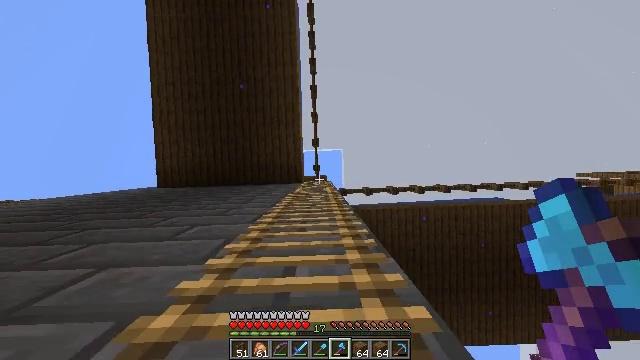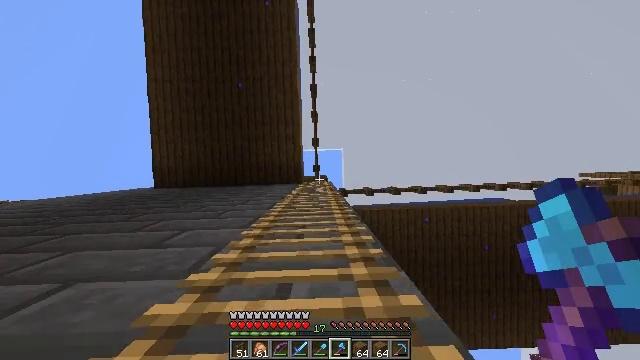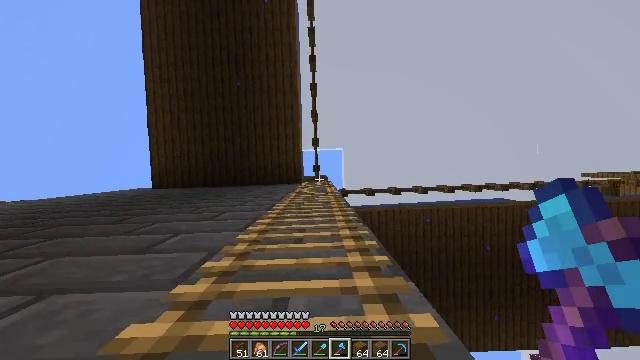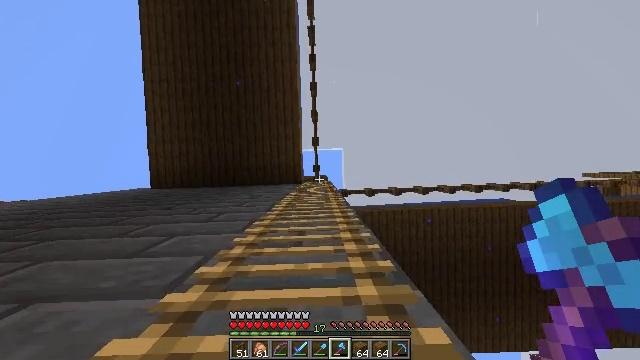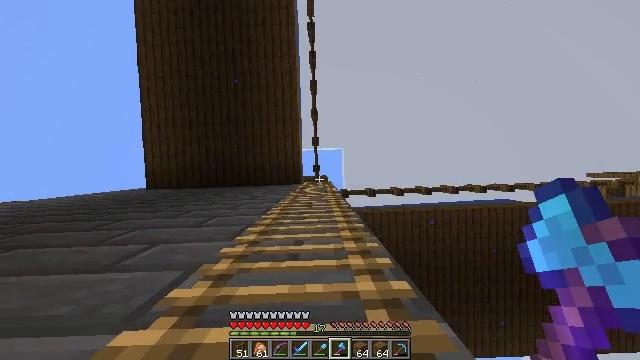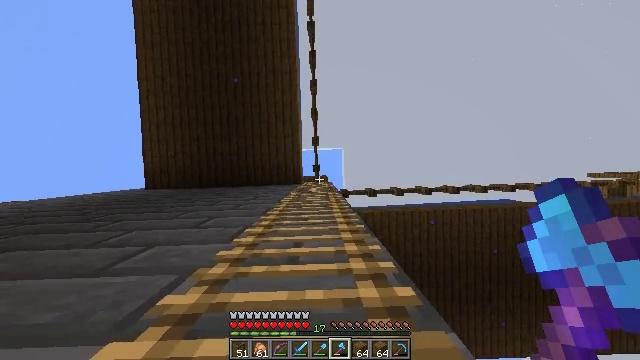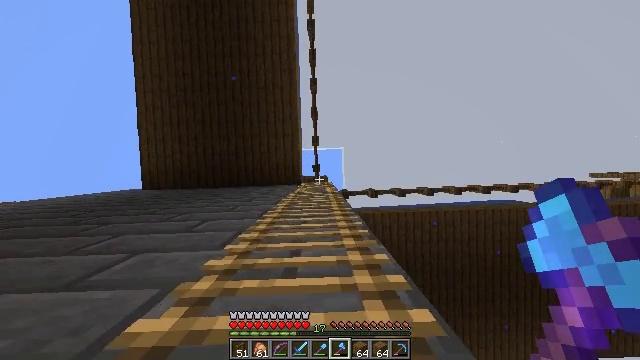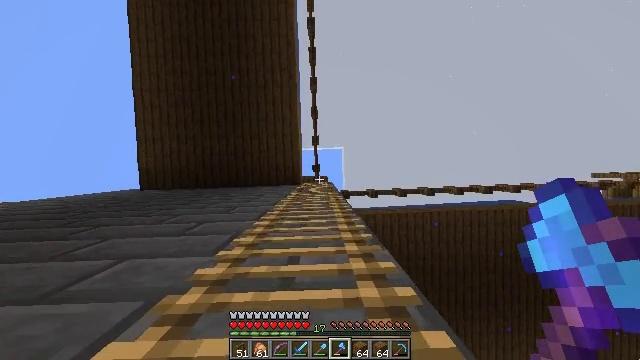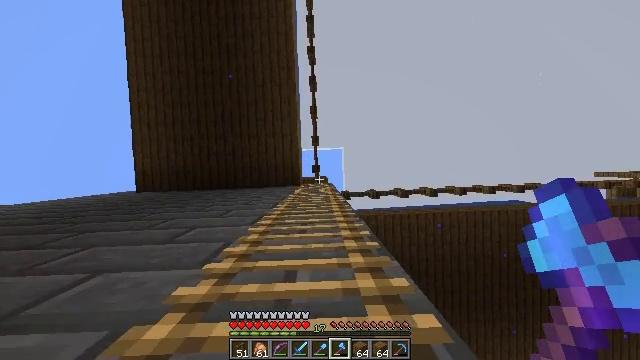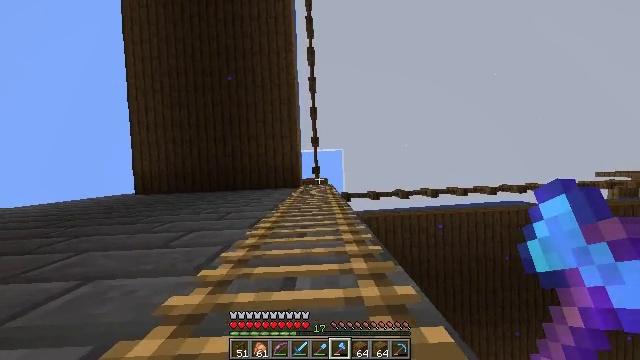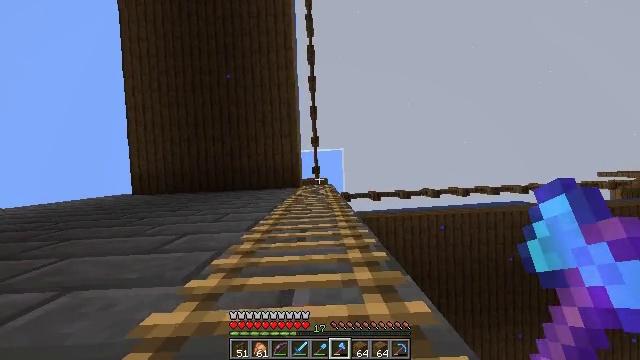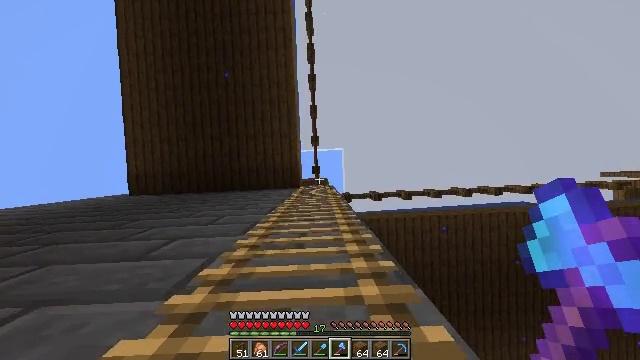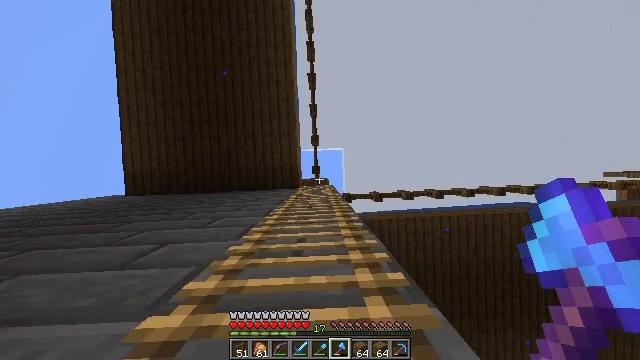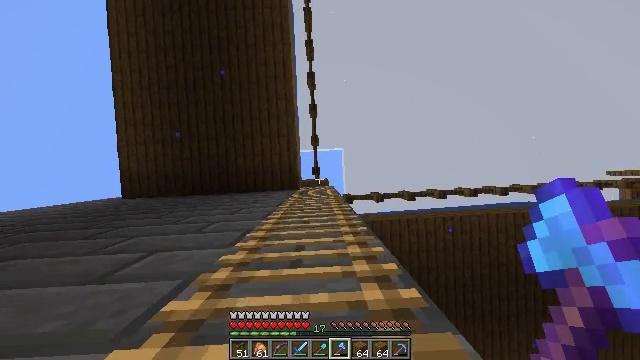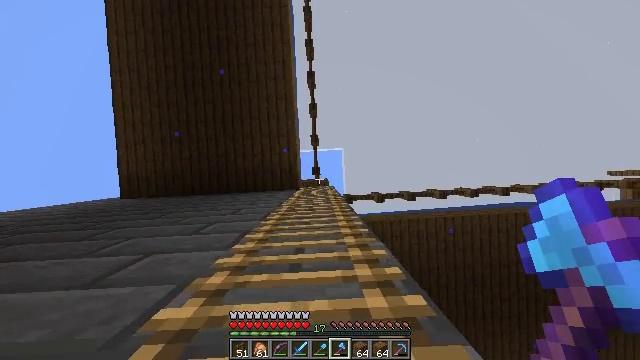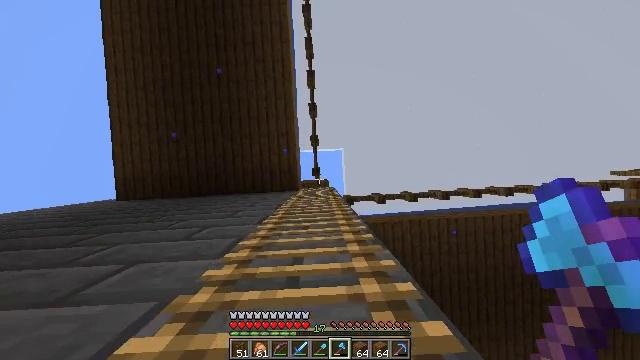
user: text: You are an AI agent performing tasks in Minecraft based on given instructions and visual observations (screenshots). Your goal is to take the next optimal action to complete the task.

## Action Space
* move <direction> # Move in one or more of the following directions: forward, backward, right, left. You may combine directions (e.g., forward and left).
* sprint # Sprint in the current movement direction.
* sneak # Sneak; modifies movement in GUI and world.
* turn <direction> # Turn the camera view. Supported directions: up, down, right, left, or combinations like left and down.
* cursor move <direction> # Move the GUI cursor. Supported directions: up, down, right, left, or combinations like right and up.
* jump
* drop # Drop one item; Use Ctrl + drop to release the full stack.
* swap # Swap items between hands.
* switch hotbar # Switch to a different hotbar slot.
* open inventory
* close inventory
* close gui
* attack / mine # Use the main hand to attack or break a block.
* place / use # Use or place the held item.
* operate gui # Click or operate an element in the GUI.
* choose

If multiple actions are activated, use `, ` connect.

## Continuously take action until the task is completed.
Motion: motion action
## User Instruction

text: Reclaim the spruce fence for reuse.
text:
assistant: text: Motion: move forward, jump
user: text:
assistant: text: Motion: move forward, jump
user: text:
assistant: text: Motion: move forward, jump
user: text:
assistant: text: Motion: move forward, jump
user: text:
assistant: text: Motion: move forward, jump
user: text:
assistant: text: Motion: move forward, jump
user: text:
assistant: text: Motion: move forward, jump
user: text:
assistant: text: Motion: move forward, jump
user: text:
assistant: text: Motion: move forward, jump
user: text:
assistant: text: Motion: move forward, jump
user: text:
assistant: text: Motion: move forward, sprint, jump
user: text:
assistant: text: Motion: move forward, sprint, jump
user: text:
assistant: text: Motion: move forward, sprint, jump
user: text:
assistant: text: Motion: move forward, sprint, jump
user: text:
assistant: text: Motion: move forward, jump
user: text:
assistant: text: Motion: move forward, jump
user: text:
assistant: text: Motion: move forward, jump
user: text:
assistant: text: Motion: move forward, jump
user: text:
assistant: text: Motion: move forward, jump
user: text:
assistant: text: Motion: move forward, jump
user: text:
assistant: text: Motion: move forward, jump
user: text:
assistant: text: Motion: move forward, jump
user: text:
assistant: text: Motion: move forward, jump
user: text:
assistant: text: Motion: move forward, jump
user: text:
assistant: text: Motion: move forward, jump
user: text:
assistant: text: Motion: move forward, jump
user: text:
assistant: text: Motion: move forward, jump
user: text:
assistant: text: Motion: move forward, jump
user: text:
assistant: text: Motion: move forward, jump
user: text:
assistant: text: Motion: move forward, jump